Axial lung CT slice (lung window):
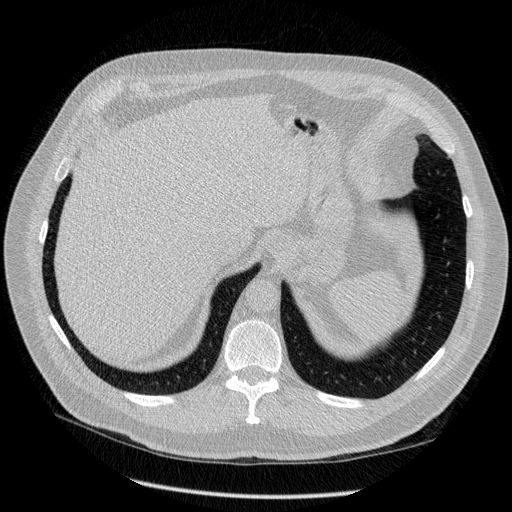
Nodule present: no